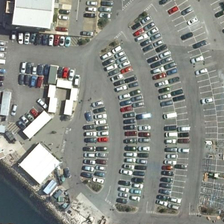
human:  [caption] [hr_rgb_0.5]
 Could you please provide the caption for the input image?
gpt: many cars are parked in a parking lot near a building and a river .

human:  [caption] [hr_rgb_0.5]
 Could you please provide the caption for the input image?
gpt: it is gray land and road, and in all color`s cars .

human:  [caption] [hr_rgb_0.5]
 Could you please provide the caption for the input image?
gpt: this is a parking and many cars .

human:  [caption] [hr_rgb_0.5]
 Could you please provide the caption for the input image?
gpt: many cars are parked in a parking lot near a building and a river .

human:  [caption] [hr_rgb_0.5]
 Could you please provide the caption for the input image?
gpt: this is a parking and many cars .